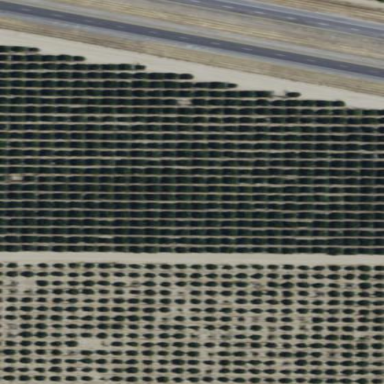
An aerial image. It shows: Orchard.